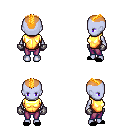
a pixel art fantasy rpg character, female body template, dark elf, purple skin, gold chest armor, magenta pants, light blonde short mohawk hairstyle, metal gloves, black slippers, four views (front, back, left, right), 2x2 character sprite sheet, small pixel art, hard edges, no anti-aliasing